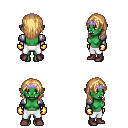
a pixel art fantasy rpg character, female body template, orc, green skin, steel arm armor, white pants, light blonde long hairstyle, purple tiara, gold gloves, maroon shoes, four views (front, back, left, right), 2x2 character sprite sheet, small pixel art, hard edges, no anti-aliasing